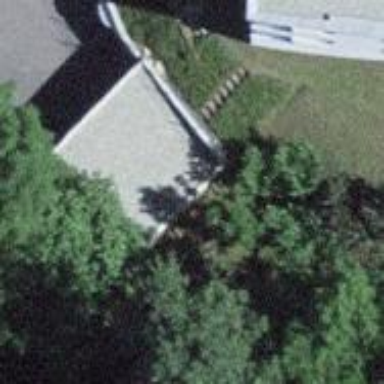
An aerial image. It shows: Group of garages.